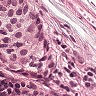
Metastatic tissue present: yes